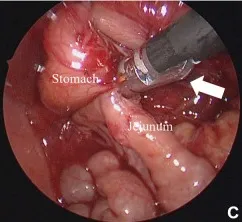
Laparoscopic findings for case 1. (C) Gastrojejunostomy is performed using a 5 mm stapler (white arrow). PDPV, preduodenal portal vein.
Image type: endoscopy (gi_endoscopy)